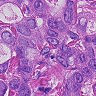
Metastatic tissue present: yes